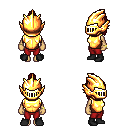
a pixel art fantasy rpg character, female body template, human, tanned skin, gold chest armor, red pants, brunette long topknot hairstyle, gold helm, bracelets, black shoes, four views (front, back, left, right), 2x2 character sprite sheet, small pixel art, hard edges, no anti-aliasing